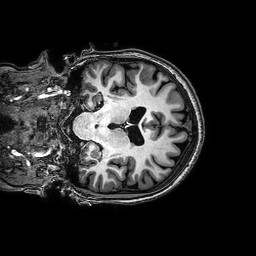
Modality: T1w
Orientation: coronal
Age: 22
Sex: female
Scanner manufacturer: philips
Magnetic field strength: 3 T
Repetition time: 0.008105 s
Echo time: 0.0037 s